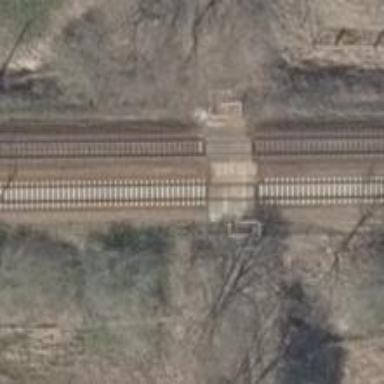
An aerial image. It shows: Railway crossing.